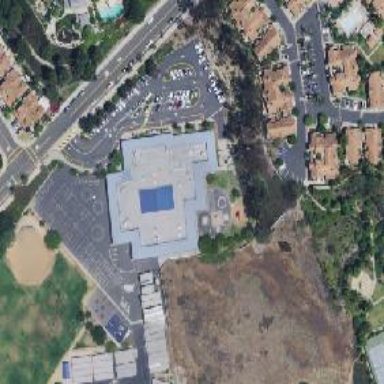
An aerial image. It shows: School building.